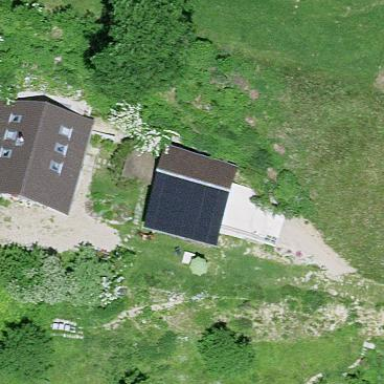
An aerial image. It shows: Barn.